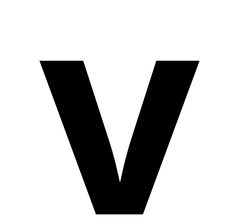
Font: Inter_Bold